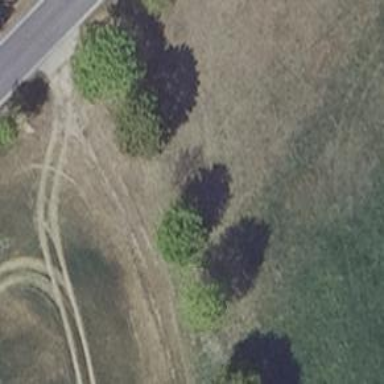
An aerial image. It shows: Deciduous tree with broadleaved leaves.